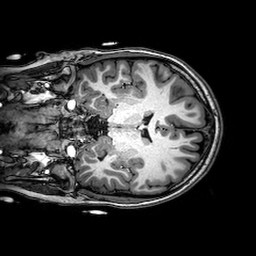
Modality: T1w
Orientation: coronal
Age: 18
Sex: female
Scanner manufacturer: philips
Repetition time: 0.008165 s
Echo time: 0.00373 s